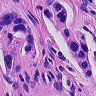
Metastatic tissue present: yes